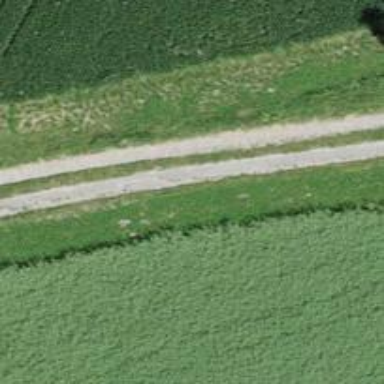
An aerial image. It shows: Unpaved track with grade2 tracktype.